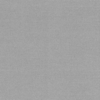
Label: dusty